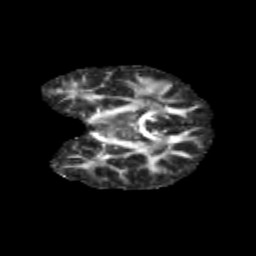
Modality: FA
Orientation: coronal
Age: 11
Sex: male
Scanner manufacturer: siemens
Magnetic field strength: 3 T
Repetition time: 3.8 s
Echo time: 0.07 s